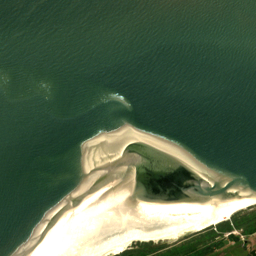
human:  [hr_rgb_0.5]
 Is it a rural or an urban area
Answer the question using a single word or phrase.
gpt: rural

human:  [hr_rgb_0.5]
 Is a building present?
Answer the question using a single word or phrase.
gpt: yes

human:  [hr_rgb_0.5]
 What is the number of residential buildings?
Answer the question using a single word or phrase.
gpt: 15

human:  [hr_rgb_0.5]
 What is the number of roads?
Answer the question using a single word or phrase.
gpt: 22

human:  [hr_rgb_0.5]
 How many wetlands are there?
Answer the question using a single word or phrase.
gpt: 9

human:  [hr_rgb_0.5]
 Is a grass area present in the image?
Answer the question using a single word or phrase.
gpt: yes

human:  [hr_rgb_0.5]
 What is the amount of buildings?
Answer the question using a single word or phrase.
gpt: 16

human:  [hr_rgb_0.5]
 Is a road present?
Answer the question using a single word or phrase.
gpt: yes

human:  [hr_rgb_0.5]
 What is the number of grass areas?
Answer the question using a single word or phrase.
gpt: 6

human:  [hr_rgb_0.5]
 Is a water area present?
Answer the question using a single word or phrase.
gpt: yes

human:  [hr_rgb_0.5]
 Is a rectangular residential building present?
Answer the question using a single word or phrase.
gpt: yes

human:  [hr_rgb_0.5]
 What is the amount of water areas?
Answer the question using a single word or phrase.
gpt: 1

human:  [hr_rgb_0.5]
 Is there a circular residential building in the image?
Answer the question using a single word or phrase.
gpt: no

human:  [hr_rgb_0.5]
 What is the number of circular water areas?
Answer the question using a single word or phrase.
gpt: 0

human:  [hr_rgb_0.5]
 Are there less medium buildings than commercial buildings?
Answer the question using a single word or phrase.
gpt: no

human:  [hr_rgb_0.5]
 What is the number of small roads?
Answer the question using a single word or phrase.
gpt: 22

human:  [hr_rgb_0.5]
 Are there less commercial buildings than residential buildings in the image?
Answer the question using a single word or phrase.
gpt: yes

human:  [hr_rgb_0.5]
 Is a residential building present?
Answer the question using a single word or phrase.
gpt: yes

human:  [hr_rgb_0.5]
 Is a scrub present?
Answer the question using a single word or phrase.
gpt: yes

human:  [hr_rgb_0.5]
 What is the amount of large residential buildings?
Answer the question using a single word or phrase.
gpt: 0

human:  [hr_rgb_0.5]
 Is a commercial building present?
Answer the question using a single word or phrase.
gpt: no

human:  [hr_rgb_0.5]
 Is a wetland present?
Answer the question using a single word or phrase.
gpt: yes

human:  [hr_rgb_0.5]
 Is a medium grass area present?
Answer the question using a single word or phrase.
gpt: yes

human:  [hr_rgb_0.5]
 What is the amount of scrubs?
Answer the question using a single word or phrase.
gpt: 5

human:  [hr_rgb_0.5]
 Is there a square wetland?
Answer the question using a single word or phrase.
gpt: no

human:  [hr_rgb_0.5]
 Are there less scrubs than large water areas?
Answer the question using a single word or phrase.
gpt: no

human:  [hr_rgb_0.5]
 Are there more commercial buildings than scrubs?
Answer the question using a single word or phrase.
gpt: no

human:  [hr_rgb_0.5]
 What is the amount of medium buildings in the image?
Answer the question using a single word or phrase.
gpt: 0

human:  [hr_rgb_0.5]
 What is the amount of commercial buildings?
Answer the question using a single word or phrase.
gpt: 0

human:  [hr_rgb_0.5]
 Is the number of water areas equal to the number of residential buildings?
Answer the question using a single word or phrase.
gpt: no

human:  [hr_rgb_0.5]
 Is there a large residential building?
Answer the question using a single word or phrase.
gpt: no

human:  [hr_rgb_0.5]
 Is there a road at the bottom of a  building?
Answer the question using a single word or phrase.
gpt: yes

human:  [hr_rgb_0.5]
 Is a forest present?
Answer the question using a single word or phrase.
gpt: yes

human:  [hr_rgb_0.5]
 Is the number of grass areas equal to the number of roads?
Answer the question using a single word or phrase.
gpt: no

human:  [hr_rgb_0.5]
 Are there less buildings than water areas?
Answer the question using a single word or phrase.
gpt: no

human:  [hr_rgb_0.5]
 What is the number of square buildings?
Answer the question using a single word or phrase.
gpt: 0

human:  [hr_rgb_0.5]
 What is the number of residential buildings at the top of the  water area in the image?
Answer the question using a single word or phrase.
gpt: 4

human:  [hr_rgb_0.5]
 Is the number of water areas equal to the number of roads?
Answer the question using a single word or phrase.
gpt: no

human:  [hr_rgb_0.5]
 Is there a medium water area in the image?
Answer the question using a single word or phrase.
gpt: no

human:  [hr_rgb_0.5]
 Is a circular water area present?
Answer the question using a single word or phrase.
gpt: no

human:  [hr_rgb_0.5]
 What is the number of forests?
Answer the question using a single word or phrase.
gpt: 4

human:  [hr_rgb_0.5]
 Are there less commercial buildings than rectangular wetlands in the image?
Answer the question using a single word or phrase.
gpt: no

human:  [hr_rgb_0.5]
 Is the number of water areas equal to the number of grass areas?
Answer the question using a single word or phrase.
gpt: no

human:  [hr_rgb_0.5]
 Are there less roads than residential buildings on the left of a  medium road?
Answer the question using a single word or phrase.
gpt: no

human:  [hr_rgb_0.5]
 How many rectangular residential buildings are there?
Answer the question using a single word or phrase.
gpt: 11

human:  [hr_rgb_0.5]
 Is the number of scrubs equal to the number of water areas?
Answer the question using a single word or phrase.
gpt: no

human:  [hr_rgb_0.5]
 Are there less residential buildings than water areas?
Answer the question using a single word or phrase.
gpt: no

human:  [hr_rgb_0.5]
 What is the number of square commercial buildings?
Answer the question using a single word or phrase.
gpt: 0

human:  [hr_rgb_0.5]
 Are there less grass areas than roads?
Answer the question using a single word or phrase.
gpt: yes

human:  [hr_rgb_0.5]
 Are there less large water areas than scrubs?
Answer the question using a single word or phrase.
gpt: yes

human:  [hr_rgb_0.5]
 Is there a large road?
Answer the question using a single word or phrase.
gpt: no

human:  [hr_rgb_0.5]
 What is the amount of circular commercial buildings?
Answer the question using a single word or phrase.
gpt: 0

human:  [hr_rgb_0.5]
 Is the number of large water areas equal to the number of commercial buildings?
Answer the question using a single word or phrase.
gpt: yes

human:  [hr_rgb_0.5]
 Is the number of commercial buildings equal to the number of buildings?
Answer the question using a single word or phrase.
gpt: no

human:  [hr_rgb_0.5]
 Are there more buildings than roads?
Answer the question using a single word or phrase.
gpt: no

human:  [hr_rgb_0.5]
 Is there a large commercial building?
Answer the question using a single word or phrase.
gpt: no

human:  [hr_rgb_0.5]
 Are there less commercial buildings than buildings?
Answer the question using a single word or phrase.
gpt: yes

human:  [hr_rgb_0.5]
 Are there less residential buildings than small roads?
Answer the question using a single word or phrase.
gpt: yes

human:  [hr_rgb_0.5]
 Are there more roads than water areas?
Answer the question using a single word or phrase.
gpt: yes

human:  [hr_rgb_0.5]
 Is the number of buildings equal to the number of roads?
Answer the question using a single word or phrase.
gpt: no

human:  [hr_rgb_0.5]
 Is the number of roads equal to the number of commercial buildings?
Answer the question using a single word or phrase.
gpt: no

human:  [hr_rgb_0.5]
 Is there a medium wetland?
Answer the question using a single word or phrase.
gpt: yes

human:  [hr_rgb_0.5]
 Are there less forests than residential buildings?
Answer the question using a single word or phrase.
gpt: yes

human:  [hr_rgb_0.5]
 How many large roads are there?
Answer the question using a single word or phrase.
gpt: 0